Question: I have a little problem that it might be simple to solve but right now I can't figure out how to do it. I've tried a lot of different compositions but I'm a little confused.
How should I design a database for this situation?
(example) I have 2 tables one of the languages and another of people. So people can talk one or more languages.
This is the model that I got but don't know how to solve the problem

But the problem is how do I insert into the people table that Richard can speak English and Chinese? should I create a new table?
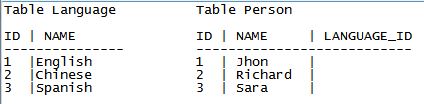
Answer: The textbook solution would be to have a "junction" n:m table that holds pairs of IDs, where each row represents a person's knowledge in a single language:
'''
CREATE TABLE person_languages (
language_id NOT NULL,
person_id NOT NULL,
PRIMARY KEY pl_pk (language_id, person_id),
FOREIGN KEY pl_l_fk (language_id) REFERENCES languages(id),
FOREIGN KEY pl_p_fk (person_id) REFERENCES people(id)
);
'''
In your example, Richard speaks both English and Chinese, so you'd have two rows in this table (2, 1) and (2, 2).